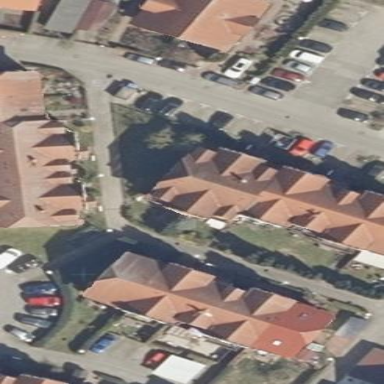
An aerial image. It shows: Image showing building with apartments.